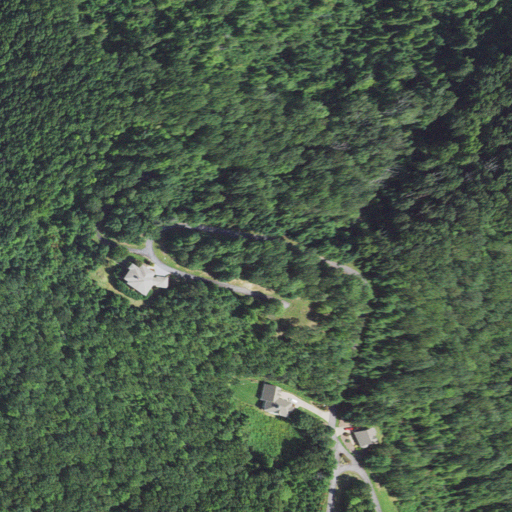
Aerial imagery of mountain in North Carolina named Double Knobs containing deciduous forest, mixed forest, open development, low intensity development, and medium intensity development